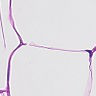
Metastatic tissue present: no